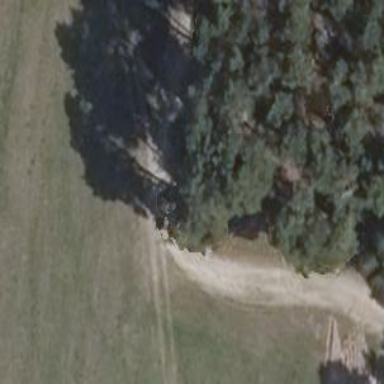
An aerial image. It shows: Hunting stand.